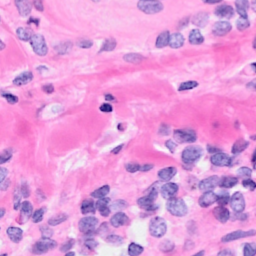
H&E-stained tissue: Breast